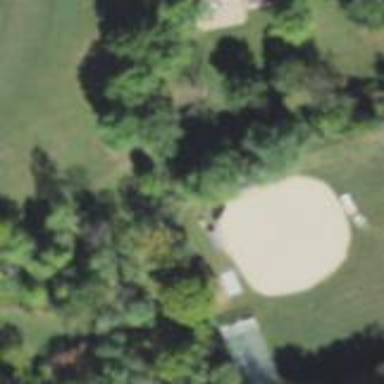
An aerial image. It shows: Baseball pitch for leisure land activities.